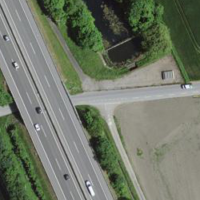
EUNIS habitat code: 57
Species observed at this site:
Milvus migrans